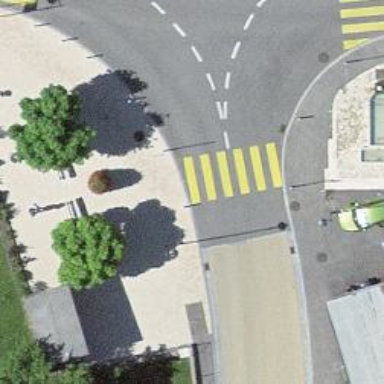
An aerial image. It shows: Uncontrolled road crossing.